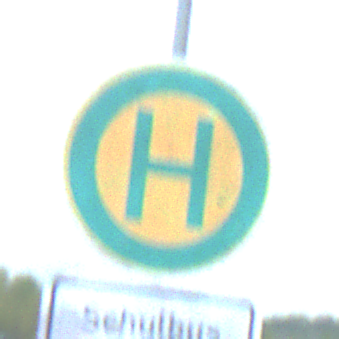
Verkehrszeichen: Haltestelle
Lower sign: ZeitangabenMitBeschraenkungAufWochentage5
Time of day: SunriseSunset
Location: Outdoor (Beach)
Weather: PartlyCloudy
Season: NotSpecified
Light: Natural